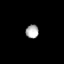
Tissue: lung
Cell type: T cells
Senescence score: 0.2411
Nuclear area (px): 172
Mean DAPI intensity: 172.547